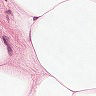
Metastatic tissue present: no